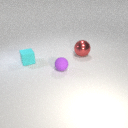
small cyan rubber cube to the left of small purple rubber sphere